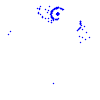
Particle: proton